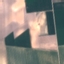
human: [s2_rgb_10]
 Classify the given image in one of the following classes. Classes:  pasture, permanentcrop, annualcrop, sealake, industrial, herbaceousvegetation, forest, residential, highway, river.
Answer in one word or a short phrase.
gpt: AnnualCrop